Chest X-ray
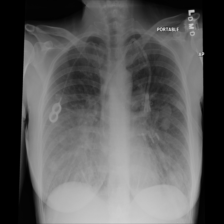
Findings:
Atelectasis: negative
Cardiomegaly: negative
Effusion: positive
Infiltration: negative
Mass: negative
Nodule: positive
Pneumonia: negative
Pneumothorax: negative
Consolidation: negative
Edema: positive
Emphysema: negative
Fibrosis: negative
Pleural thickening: negative
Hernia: negative